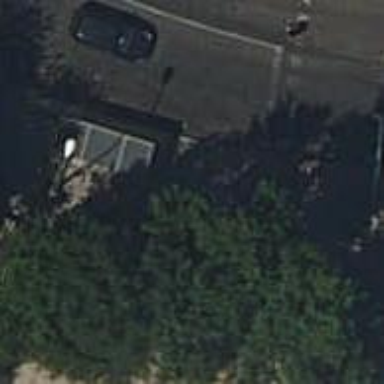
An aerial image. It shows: Bus stop with platform for public transport.